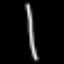
Label: line